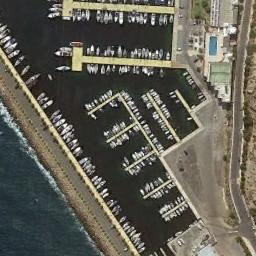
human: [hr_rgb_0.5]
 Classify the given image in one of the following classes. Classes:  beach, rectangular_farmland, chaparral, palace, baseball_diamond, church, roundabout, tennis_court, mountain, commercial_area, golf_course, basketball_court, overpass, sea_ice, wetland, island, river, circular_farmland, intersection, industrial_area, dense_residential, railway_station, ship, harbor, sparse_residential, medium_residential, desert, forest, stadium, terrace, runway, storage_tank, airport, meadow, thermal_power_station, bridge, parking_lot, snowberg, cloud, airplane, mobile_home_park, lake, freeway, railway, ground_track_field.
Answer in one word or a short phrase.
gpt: harbor